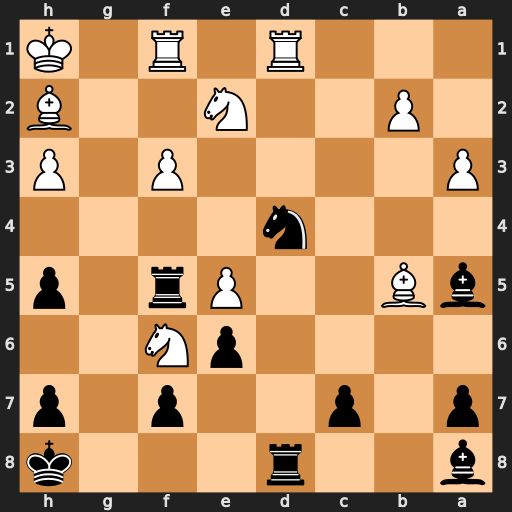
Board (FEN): b2r3k/p1p2p1p/4pN2/bB2Pr1p/3n4/P4P1P/1P2N2B/3R1R1K
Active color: b
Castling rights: -
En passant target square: -
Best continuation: Rxf3 Rxf3 Bxf3+